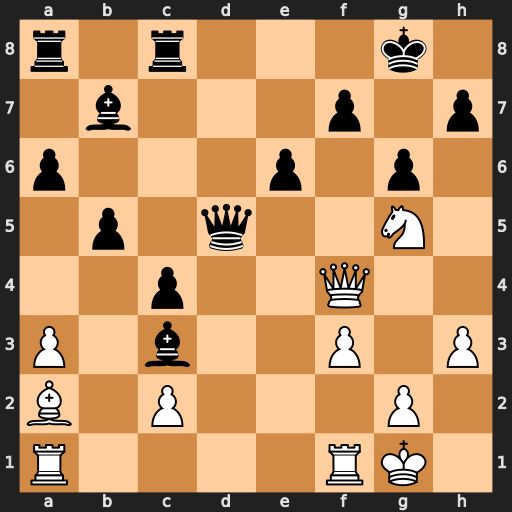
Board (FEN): r1r3k1/1b3p1p/p3p1p1/1p1q2N1/2p2Q2/P1b2P1P/B1P3P1/R4RK1
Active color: w
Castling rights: -
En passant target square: -
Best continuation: Qxf7+ Kh8 Qxh7#